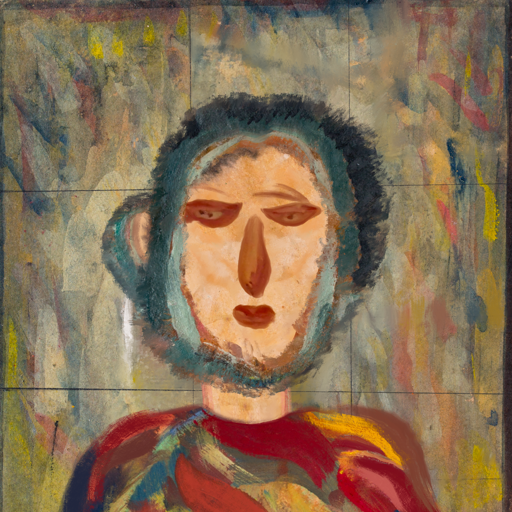
Background: GypsyMother, Head And Neck Front: Childish, Face Front: Pious_Lady, Bust: Mother_And_Son_Son, Hair Front: Boggyland, Head Accessory: Blank, Second Necklace: Blank, Necklace: Blank, Baby: Blank